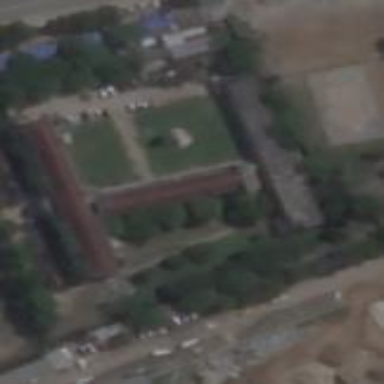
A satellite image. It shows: School building.